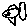
Label: fish